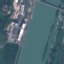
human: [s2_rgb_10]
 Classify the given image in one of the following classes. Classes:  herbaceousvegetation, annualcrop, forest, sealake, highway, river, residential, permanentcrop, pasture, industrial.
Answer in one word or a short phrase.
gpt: River